Question: I am having some doubts in plotting x axis that has two values to the y axis.
My data:
'''
Start End Value
20 50 0.45
50 75 0.67
75 100 1.99
... .... N
'''
Now I would like to plot x axis with its range (i.e 25-50 and its corresponding value) instead of taking a single variable (25 or 50).
So the plot would be something like this:

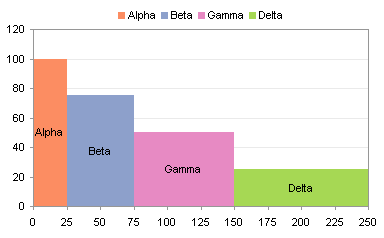
Answer: Sounds like this is what you want:
'''
df <- data.frame(start=c(20,50,75,150), end=c(50,75,150,250), value=c(0.45,0.67,1.99,1.5) );
df;
## start end value
## 1 20 50 0.45
## 2 50 75 0.67
## 3 75 150 1.99
## 4 150 250 1.50
xtick <- seq(floor(min(df$start)/10)*10,ceiling(max(df$end)/10)*10,10);
ytick <- seq(0,ceiling(max(df$value)),0.1);
par(xaxs='i',yaxs='i');
plot(NA,xlim=c(min(xtick),max(xtick)),ylim=c(min(ytick),max(ytick)),axes=F,xlab='',ylab='');
rect(df$start,0,df$end,df$value,col=1:nrow(df));
axis(1,xtick);
axis(2,ytick);
'''